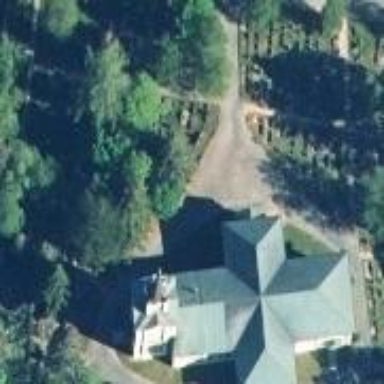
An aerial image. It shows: Church which is place of worship.